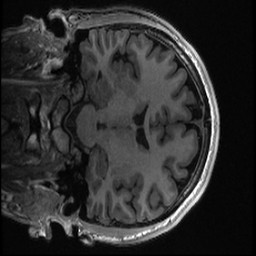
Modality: T1w
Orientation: coronal